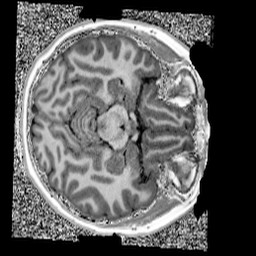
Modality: UNIT1
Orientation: axial
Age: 12
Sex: female
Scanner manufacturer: siemens
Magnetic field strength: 3 T
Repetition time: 4 s
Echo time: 0.00303 s